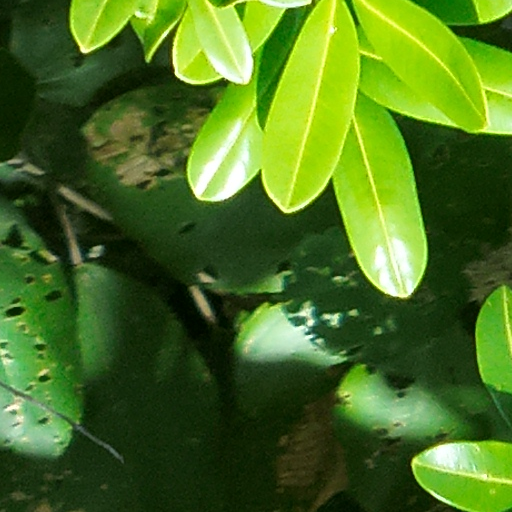
Species: Simarouba amara
GBIF accepted scientific name: Simarouba amara
Crown area (m\u00b2): 178.785